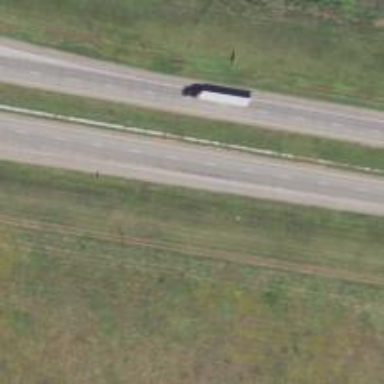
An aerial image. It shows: This image shows trunk highway that functions as expressway.